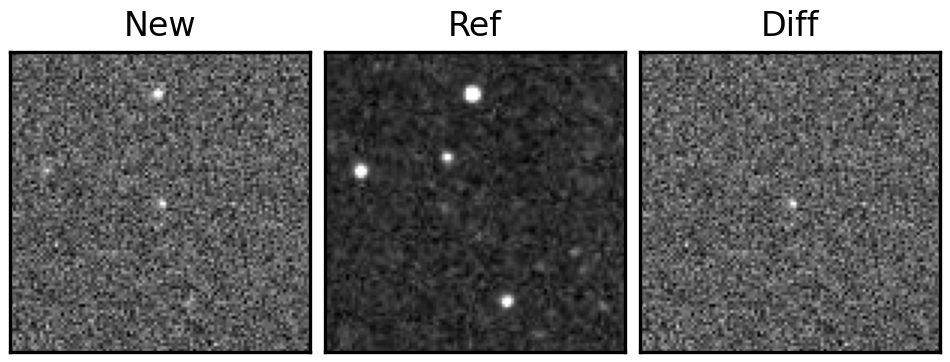
Label: real